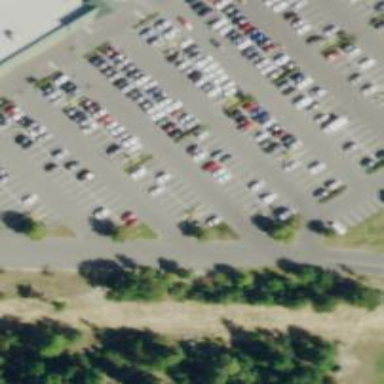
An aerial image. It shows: Trolley bay.